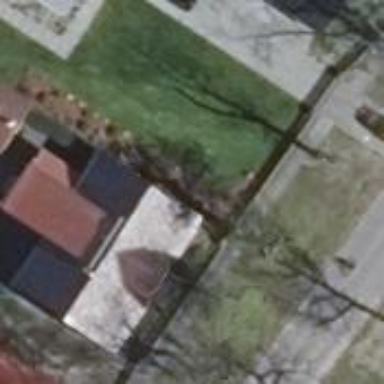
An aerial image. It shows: Gabled house with the roof oriented along the building.